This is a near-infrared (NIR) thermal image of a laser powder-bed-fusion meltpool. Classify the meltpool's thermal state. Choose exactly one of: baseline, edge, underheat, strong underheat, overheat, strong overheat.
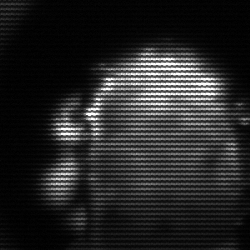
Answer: baseline